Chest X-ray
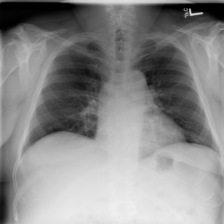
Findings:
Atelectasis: negative
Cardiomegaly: negative
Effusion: negative
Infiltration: negative
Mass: negative
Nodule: negative
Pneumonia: negative
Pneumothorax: negative
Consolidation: negative
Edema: negative
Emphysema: negative
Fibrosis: negative
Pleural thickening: negative
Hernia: negative